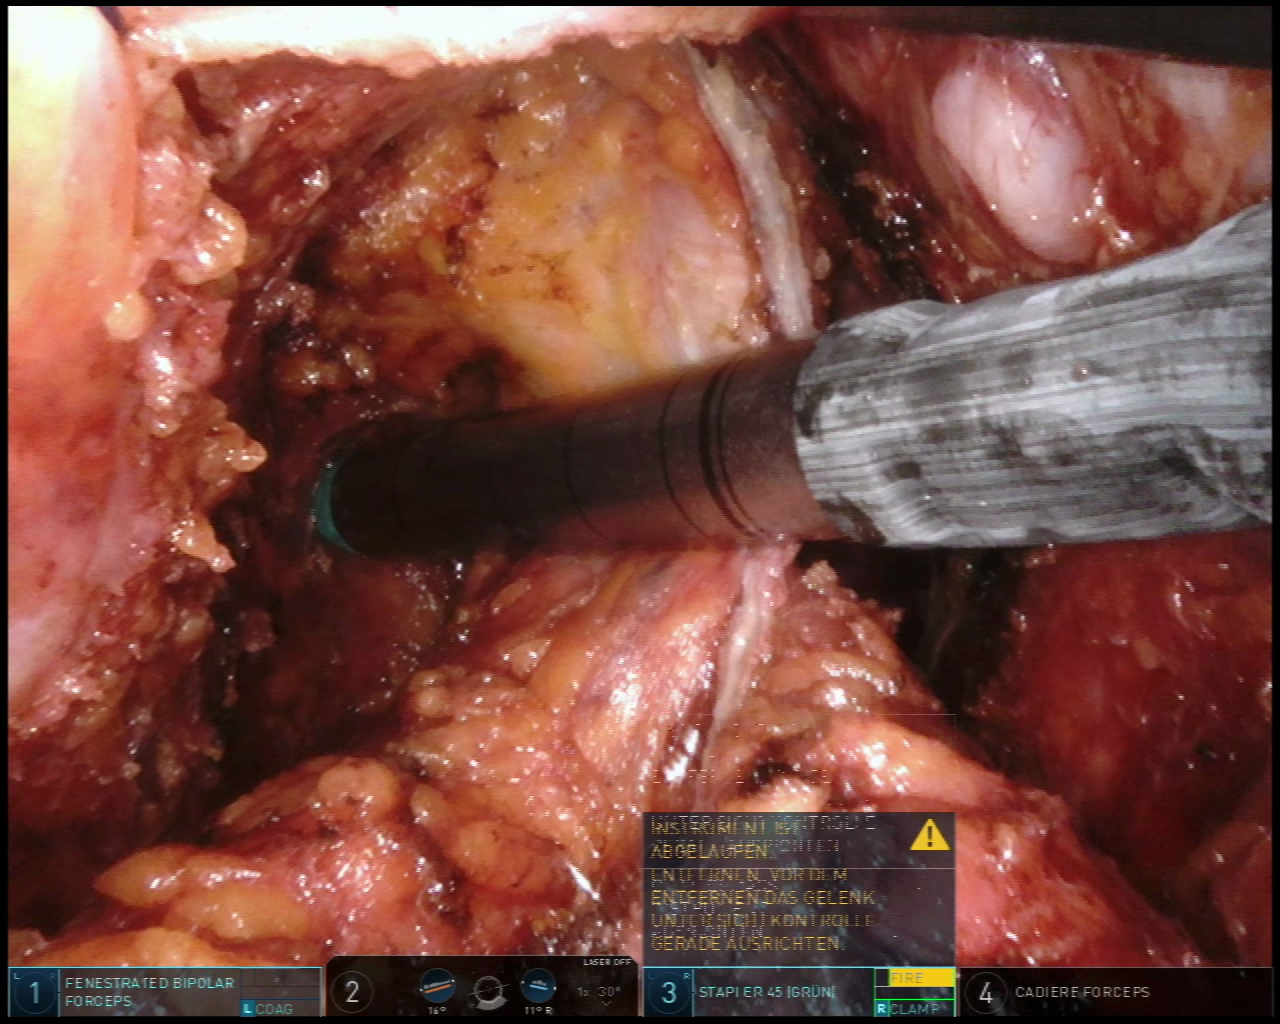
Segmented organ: vesicular_glands
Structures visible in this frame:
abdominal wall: no
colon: no
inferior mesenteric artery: no
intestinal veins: no
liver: no
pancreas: no
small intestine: no
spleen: no
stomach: no
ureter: no
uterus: no
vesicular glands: yes